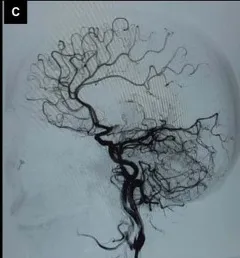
Lateral view.
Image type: radiology (ct)